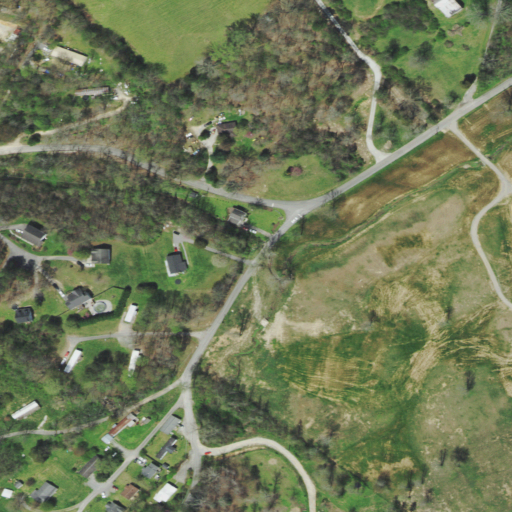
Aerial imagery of valley in Tennessee named Carroll Hollow containing open development, shrub, low intensity development, deciduous forest, pasture, grassland, and medium intensity development